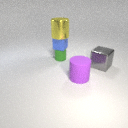
small green rubber cylinder below small blue rubber cube